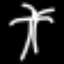
Label: palm tree